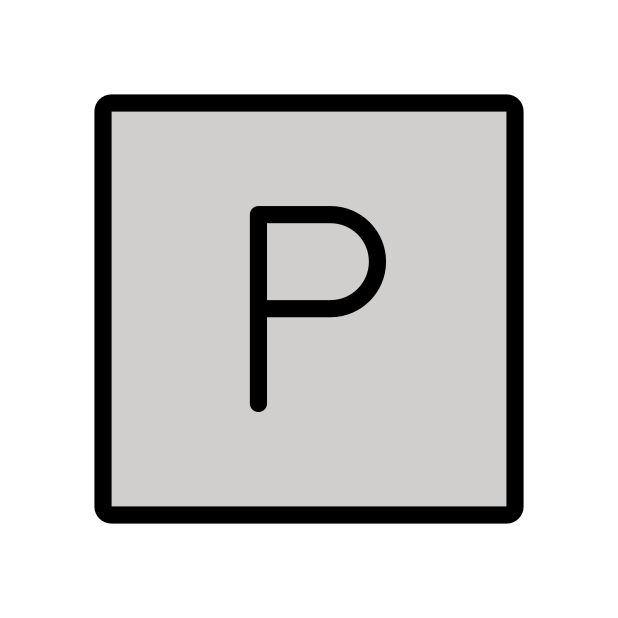
P button